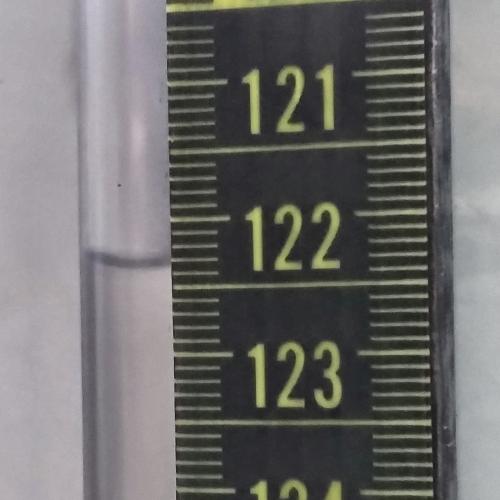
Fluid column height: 122.3 cm